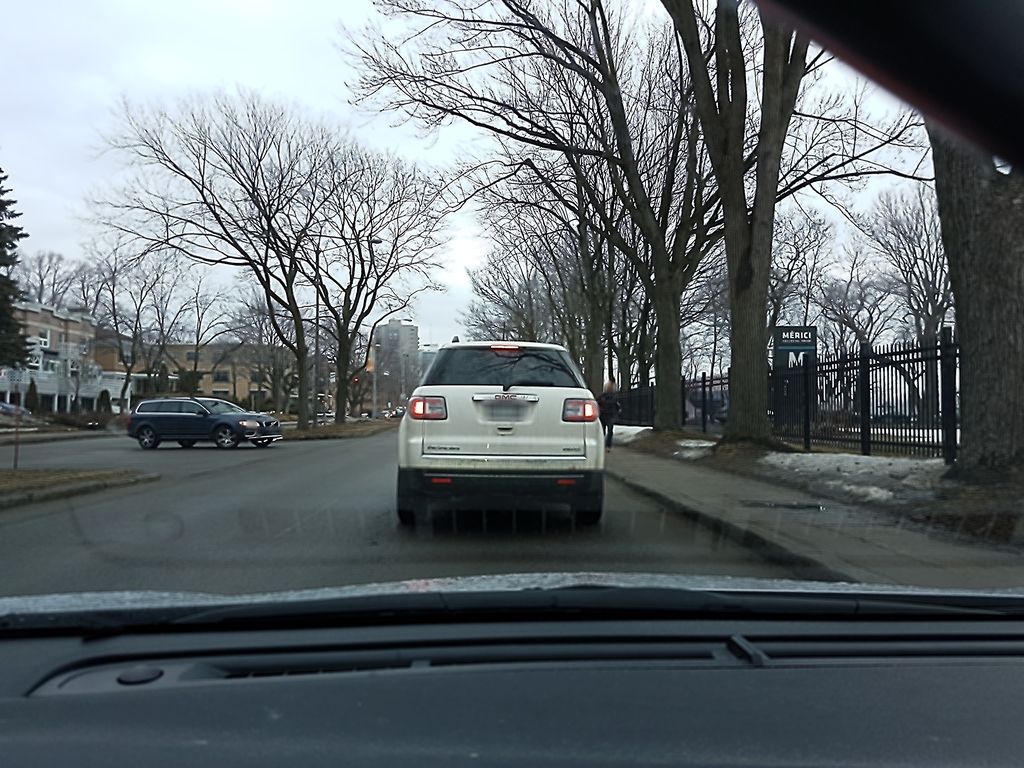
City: quebec_city